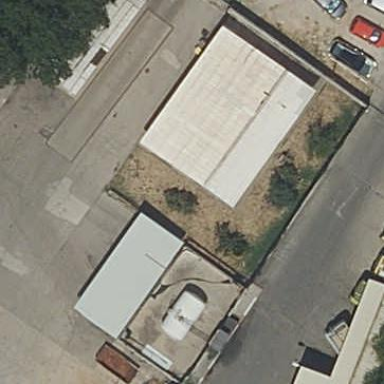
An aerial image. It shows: Industrial building.